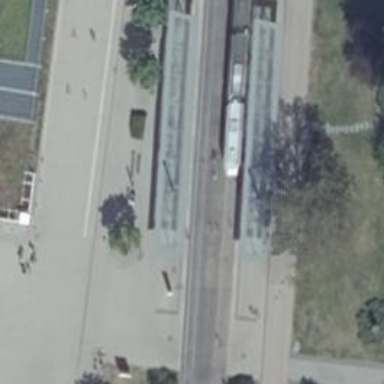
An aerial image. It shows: Platform for public transport with shelter. This multi-functional platform serves both railway and road transportation.